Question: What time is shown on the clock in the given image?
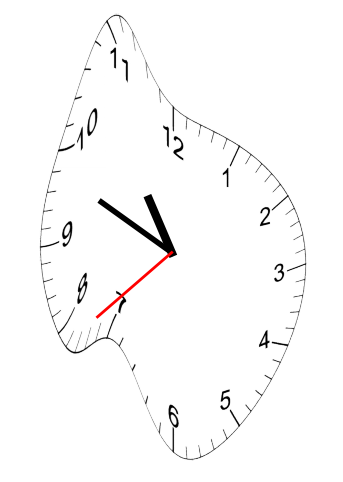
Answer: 10:48:38